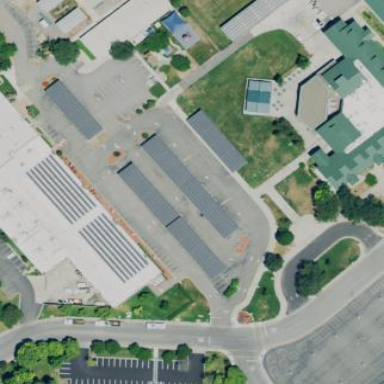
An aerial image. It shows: Solar photovoltaic panel generator located on building's roof.